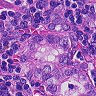
Metastatic tissue present: yes